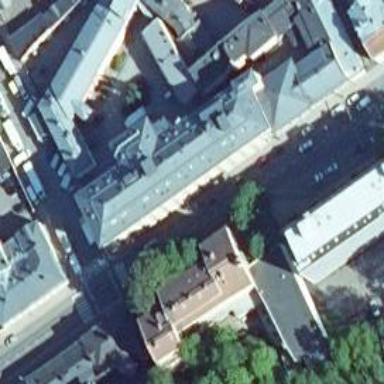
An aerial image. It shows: Building with gabled roof made of roof tiles. The building part has golden color.